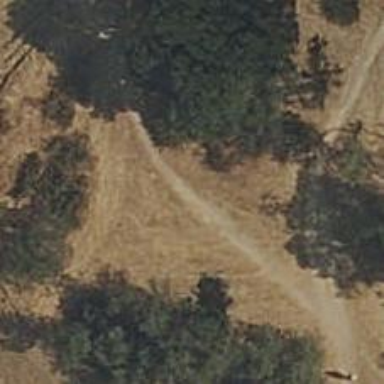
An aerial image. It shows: Dirt path.